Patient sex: F
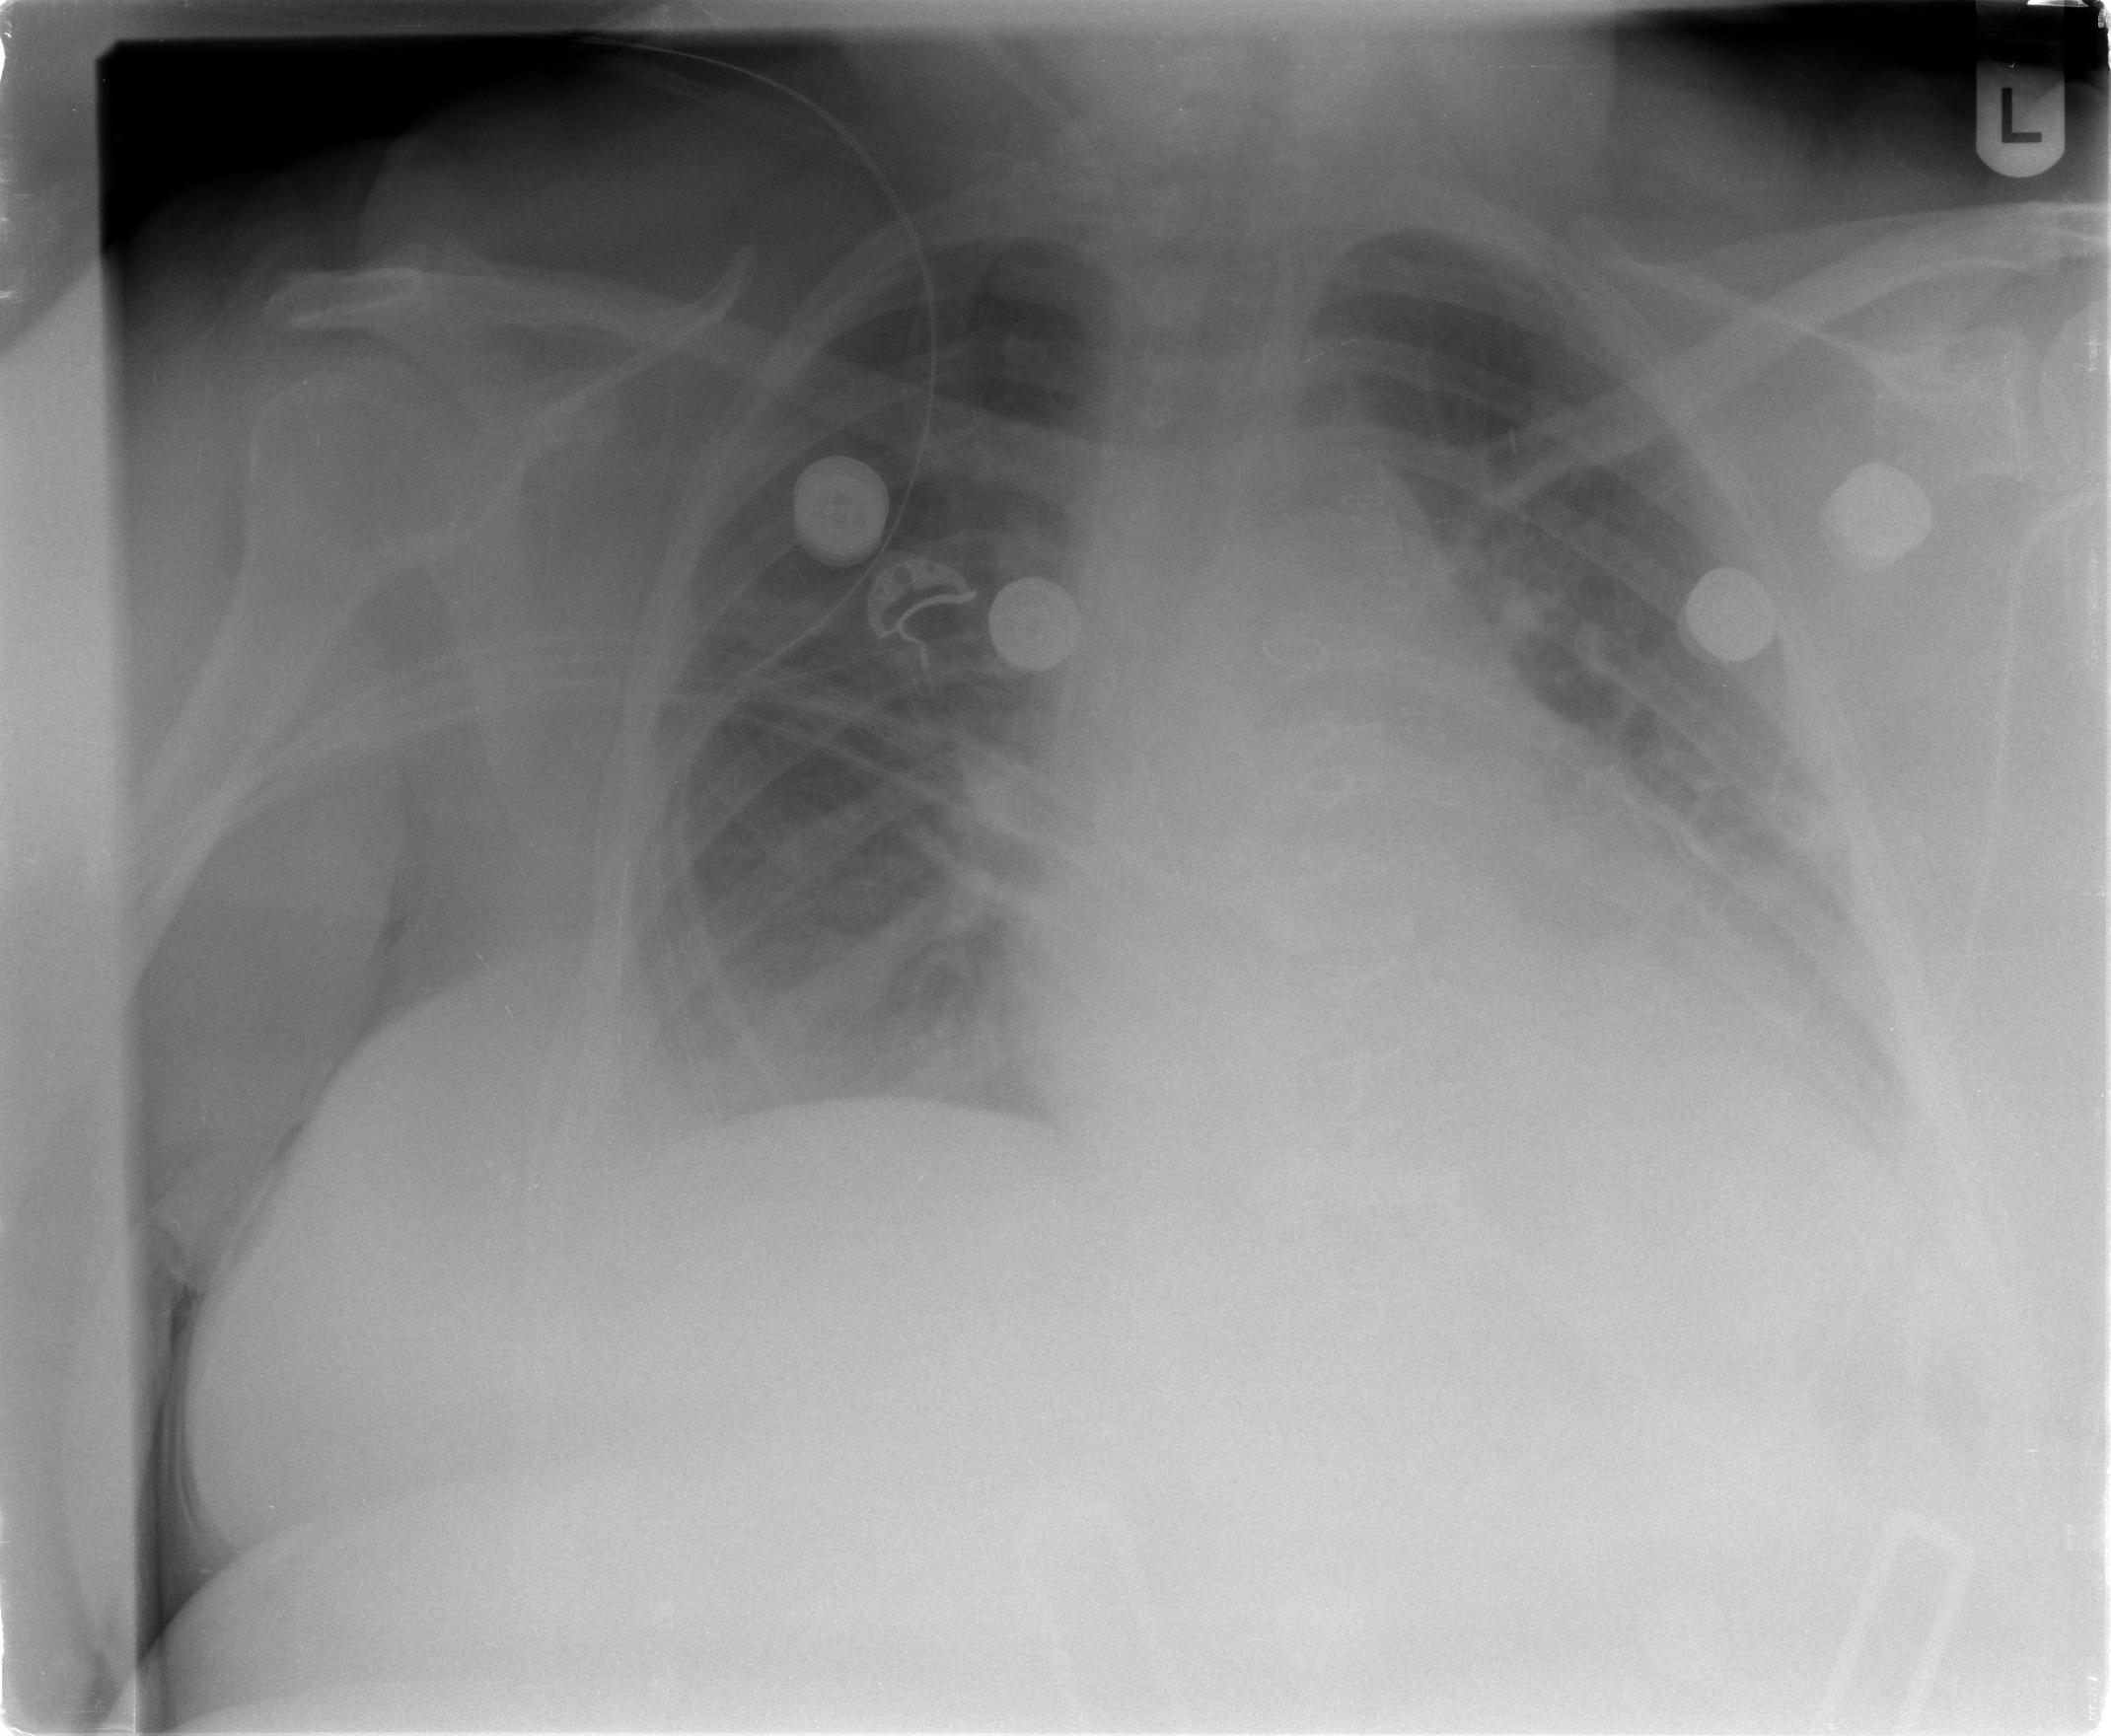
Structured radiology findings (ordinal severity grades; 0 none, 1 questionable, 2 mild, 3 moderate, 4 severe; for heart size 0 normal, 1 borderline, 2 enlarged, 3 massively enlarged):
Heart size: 1
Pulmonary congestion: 0
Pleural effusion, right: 2
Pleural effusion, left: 2
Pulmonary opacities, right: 1
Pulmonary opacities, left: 0
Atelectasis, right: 2
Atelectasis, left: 2